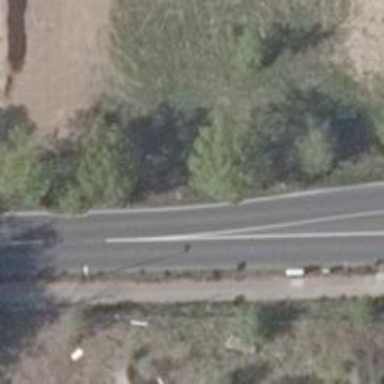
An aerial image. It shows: Asphalt road classified as tertiary.